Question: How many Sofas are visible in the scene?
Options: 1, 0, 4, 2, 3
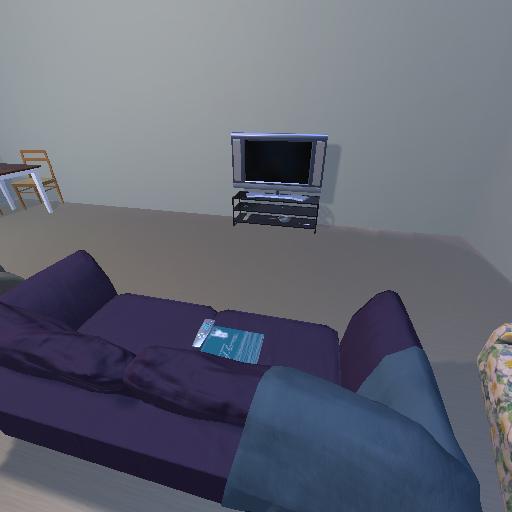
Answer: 1